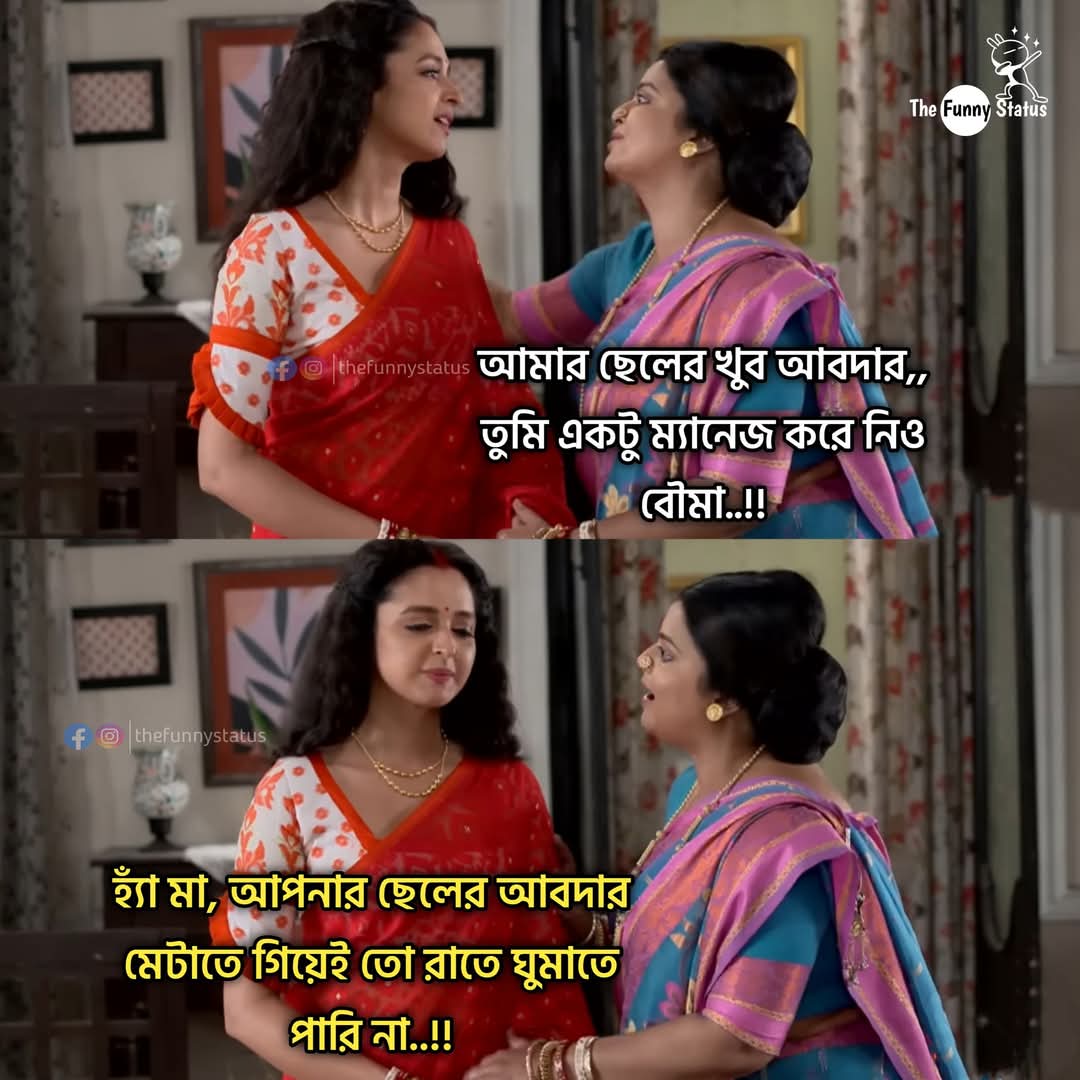
Text: আমার ছেলের খুব আবদার,, তুমি একটু ম্যানেজ করে নিও বৌমা..!!
হ্যাঁ মা, আপনার ছেলের আবদার মেটাতে গিয়েই তো রাতে ঘুমাতে পারি না..!!
Label: Non Hate